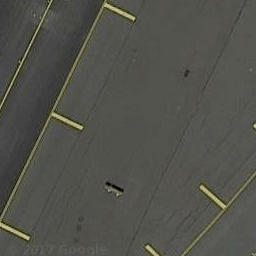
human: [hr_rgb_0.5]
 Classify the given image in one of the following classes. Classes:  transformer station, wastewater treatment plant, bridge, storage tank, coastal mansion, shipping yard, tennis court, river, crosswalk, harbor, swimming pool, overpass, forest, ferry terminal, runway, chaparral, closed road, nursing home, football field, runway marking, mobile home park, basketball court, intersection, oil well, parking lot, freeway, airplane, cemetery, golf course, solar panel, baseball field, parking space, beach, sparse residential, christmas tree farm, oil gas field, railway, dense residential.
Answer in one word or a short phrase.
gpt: runway marking